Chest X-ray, PA view. Patient: 64 years old, sex M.
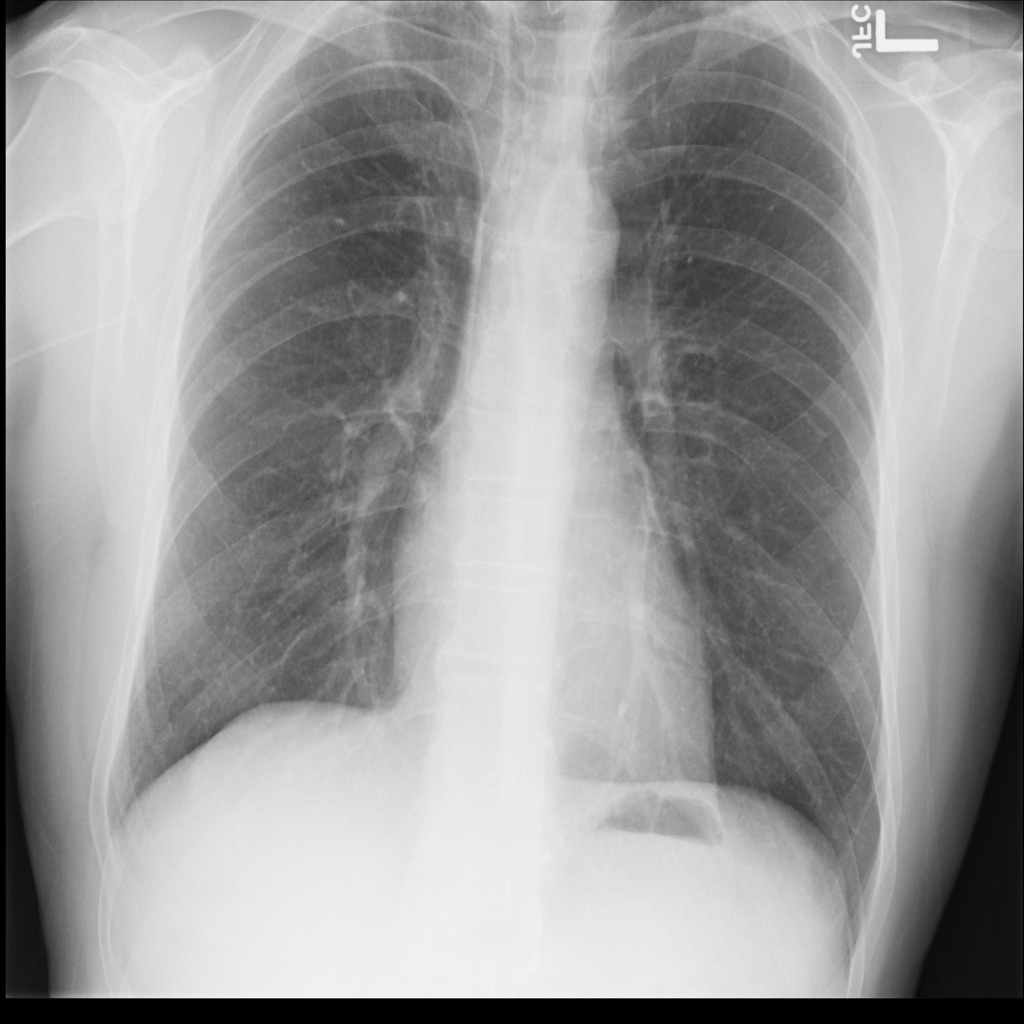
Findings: No Finding